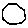
Label: hexagon